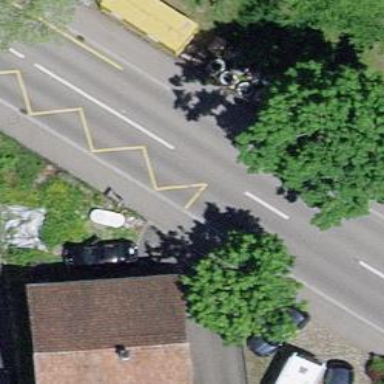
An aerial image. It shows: Bus stop with stop position for public transport.